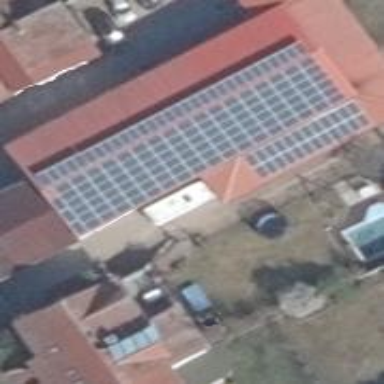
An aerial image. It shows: Solar photovoltaic panel generating electricity through small installation.